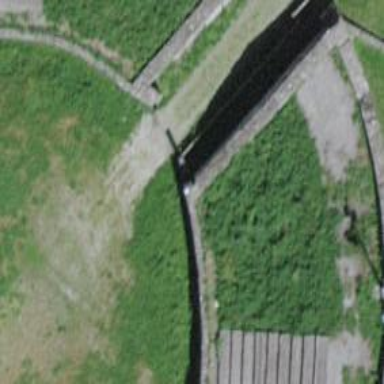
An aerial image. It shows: Retaining wall.